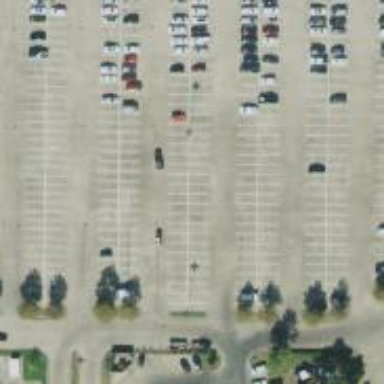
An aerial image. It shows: Parking space is available.